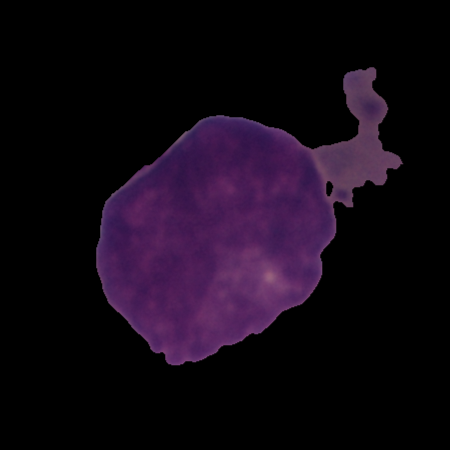
Label: cancer